【题型】解答题　【知识点】解析几何　【难度】easy
已知椭圆 $E:\frac{x^2}{a^2}+\frac{y^2}{b^2}=1(a>b>0)$ 经过点 $\left(1,\frac{\sqrt{3}}{2}\right)$，其左焦点为 $F(-\sqrt{3},0)$；过 $F$ 点的直线 $l$ 交椭圆于 $A,B$ 两点，交 $y$ 轴的正半轴于点 $M$；

(1) 求椭圆 \(E\) 的方程；

(2) 若直线 \(l\) 过点 \(F\) 且斜率存在，设斜率为 \(k\)，求弦长 \(|AB|\) 关于 \(k\) 的函数解析式；

(3) 过点 \(F\) 且与 \(l\) 垂直的直线交椭圆于 \(C,D\) 两点，若四边形 \(ACBD\) 的面积为 \(\frac{4}{3}\)，求直线 \(l\) 的方程；
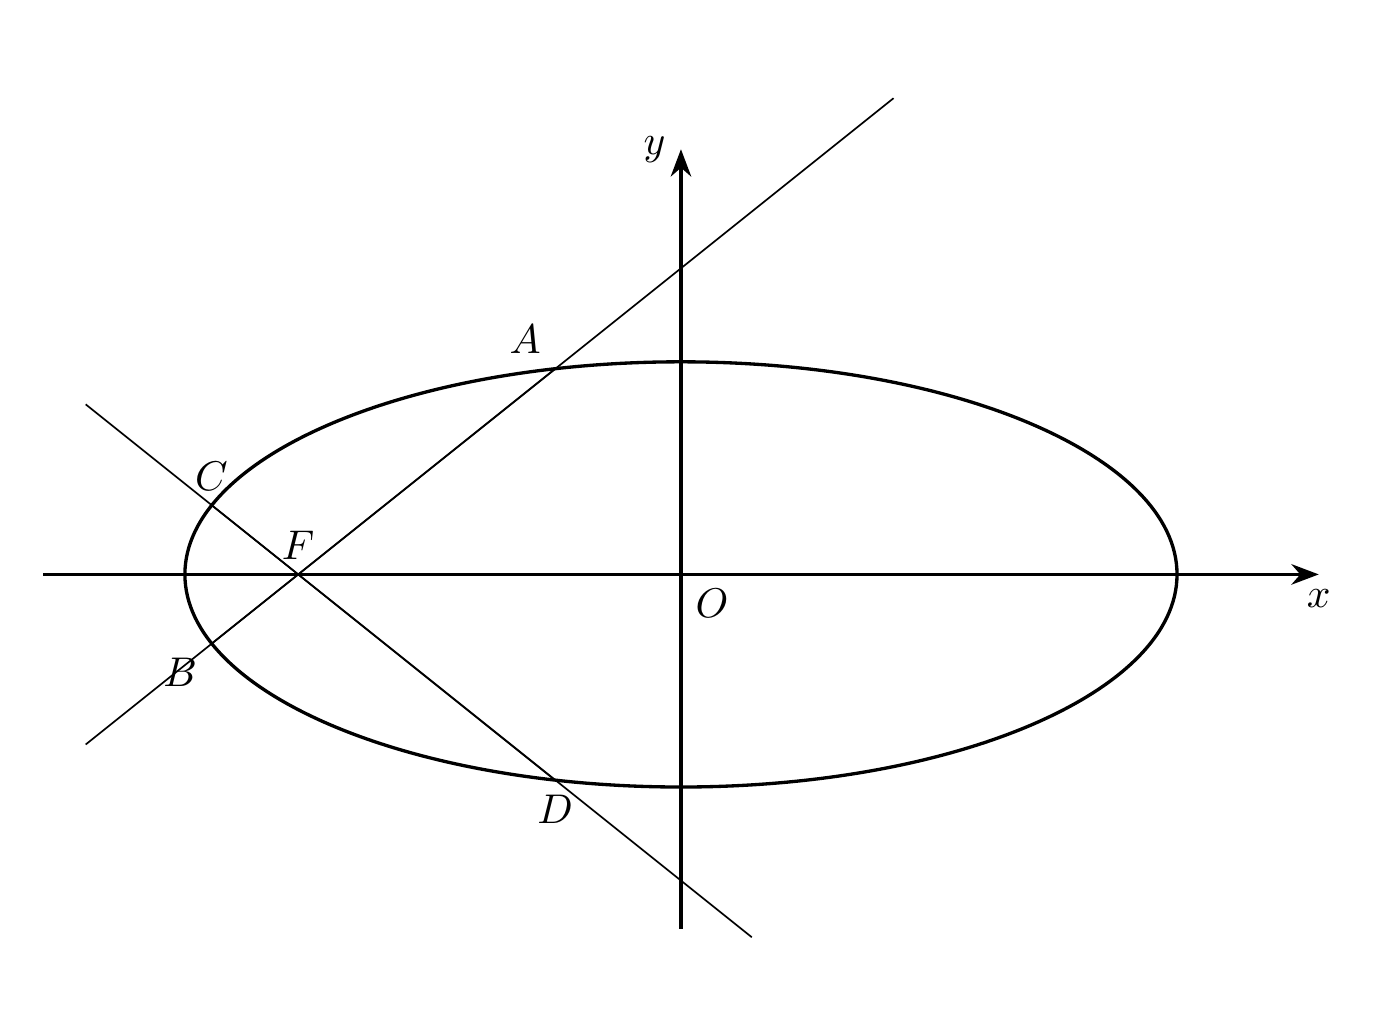
【解答】
\textbf{【答案】}
(1) \(E:\frac{x^2}{4}+y^2=1\)

(2) \(|AB|=\frac{3}{1+4k^2}+1\)

(3) 直线 \(l\) 为 \(\sqrt{2}x-y+\sqrt{6}=0\) 或 \(x-\sqrt{2}y+\sqrt{3}=0\)。

\vspace{0.3cm}

\textbf{【知识点】} 椭圆中三角形（四边形）的面积、求椭圆中的弦长、根据椭圆过的点求标准方程

\vspace{0.3cm}

\textbf{【分析】}
(1) 根据焦点坐标、椭圆所过的点及参数关系求椭圆参数，即得方程；

(2) 设直线方程，联立椭圆并整理为一元二次方程形式，应用韦达定理及弦长公式写出弦长 \(|AB|\) 关于 \(k\) 的函数解析式；

(3) 由两直线垂直，结合 (2) 所得 \(|AB|\) 写出 \(|CD|\) 关于 \(k\) 的表达式，再由 \(S_{ACBD}=\frac{1}{2}|CD|\cdot|AB|\) 列方程求参数 \(k\)，即可得直线方程。

\vspace{0.3cm}

\textbf{【详解】}
(1) 由题意 \(c=\sqrt{3}\)，且 \(\frac{1}{a^2}+\frac{3}{4b^2}=1\)，又 \(a^2-b^2=c^2=3\)，可得 \(a^2=4,b^2=1\)，

所以 \(E:\frac{x^2}{4}+y^2=1\)。

---

(2) 由 (1) 知：直线 \(AB\) 为 \(y=k(x+\sqrt{3})\)，联立椭圆整理得 \((1+4k^2)x^2+8\sqrt{3}k^2x+12k^2-4=0\)，

由题意 \(\Delta>0\)，则 \(x_A+x_B=-\frac{8\sqrt{3}k^2}{1+4k^2}\)，\(x_Ax_B=\frac{12k^2-4}{1+4k^2}\)，

\[
|AB|=\sqrt{1+k^2}\cdot|x_A-x_B|=\sqrt{1+k^2}\cdot\sqrt{(x_A+x_B)^2-4x_Ax_B}=\frac{4(1+k^2)}{1+4k^2}=\frac{3}{1+4k^2}+1.
\]

---

(3) 由 (2) 易知 \(k_{CD}=-\frac{1}{k}\)，则
\[
|CD|=\frac{3}{1+\frac{4}{k^2}}+1=4-\frac{6}{k^2+4},
\]

所以 \(S_{ACBD}=\frac{1}{2}|CD|\cdot|AB|=\left(2-\frac{6}{k^2+4}\right)\left(\frac{3}{1+4k^2}+1\right)=\frac{4}{3}\)，

整理得：\(\frac{9k^2}{(k^2+4)(1+4k^2)}=\frac{1}{3}\)，即 \(2k^4-5k^2+2=(k^2-2)(2k^2-1)=0\)，

所以 \(k=\sqrt{2}\) 或 \(k=\frac{\sqrt{2}}{2}\)（负值舍去），

所以直线 \(l\) 为 \(\sqrt{2}x-y+\sqrt{6}=0\) 或 \(x-\sqrt{2}y+\sqrt{3}=0\)。
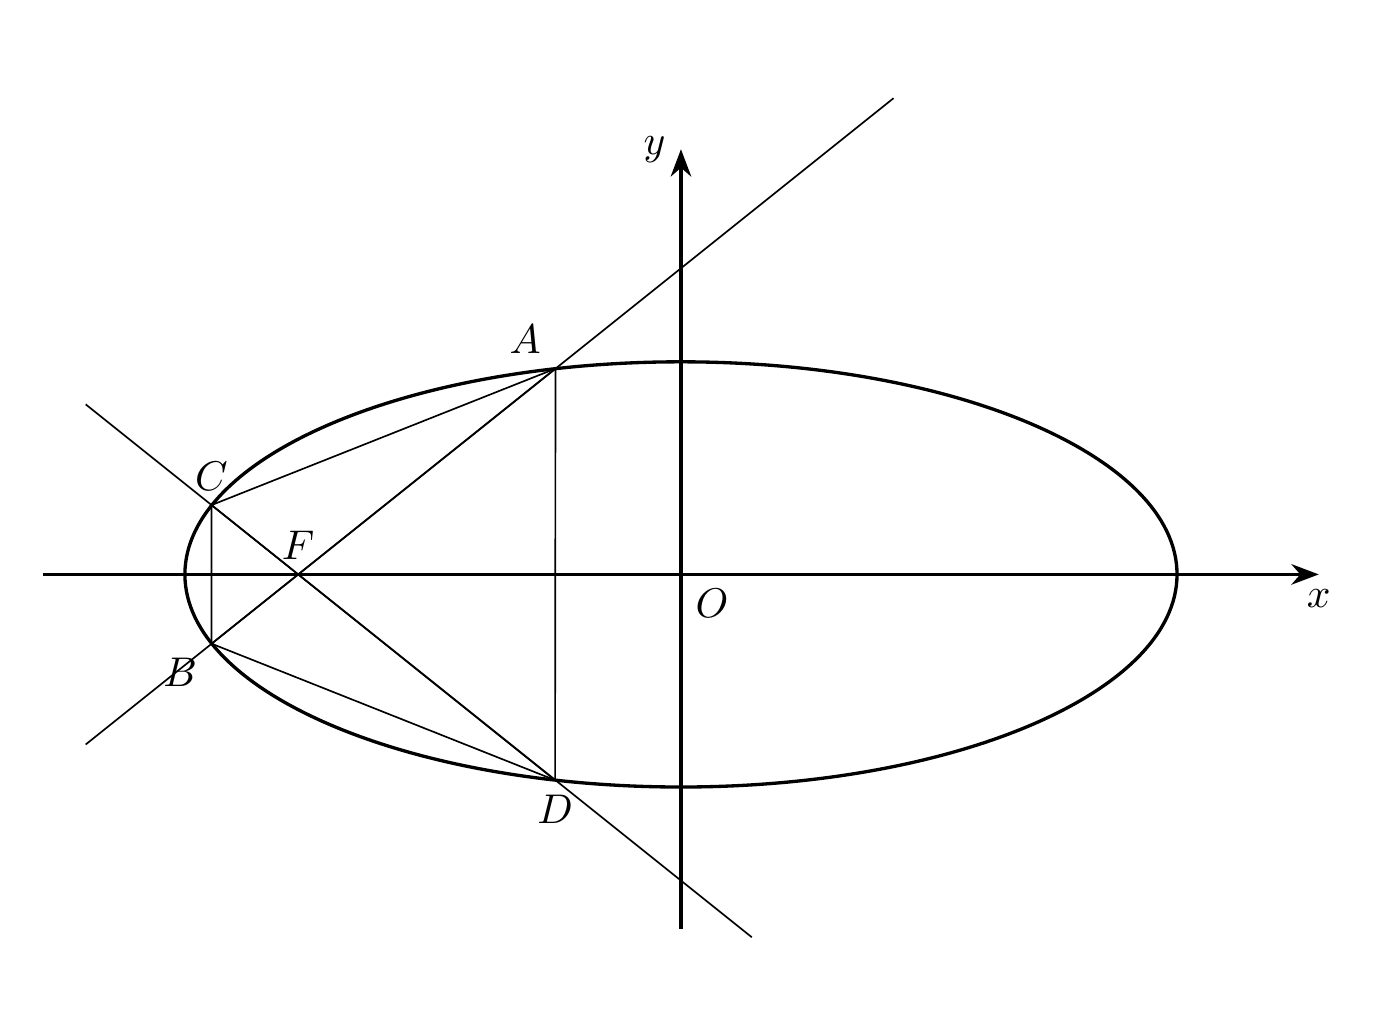